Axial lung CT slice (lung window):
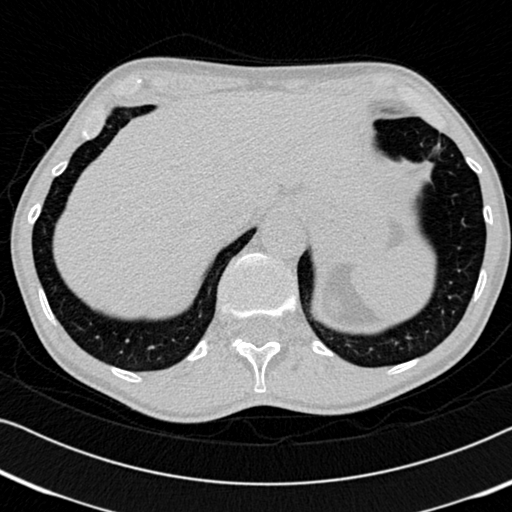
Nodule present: no